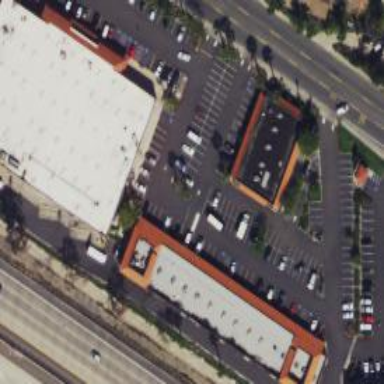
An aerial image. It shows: Commercial building.